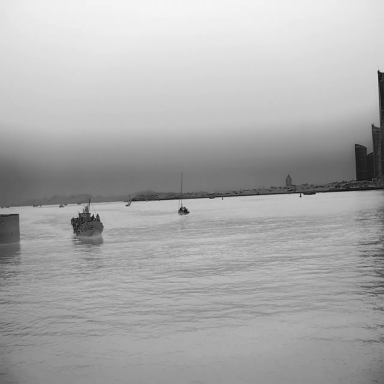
There are six objects shown in the infrared image, including three sailboats, two bulk_carriers, and a container_ship.